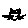
Label: cat